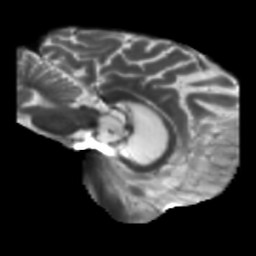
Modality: T2w
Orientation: sagittal
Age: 55
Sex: male
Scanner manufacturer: siemens
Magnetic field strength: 3 T
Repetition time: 5.25 s
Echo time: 0.08 s